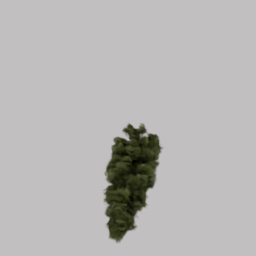
Label: nature